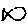
Label: fish